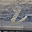
Label: 2